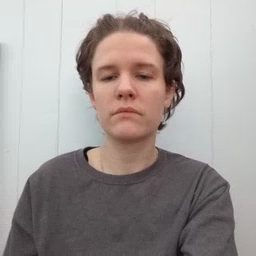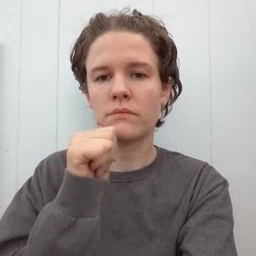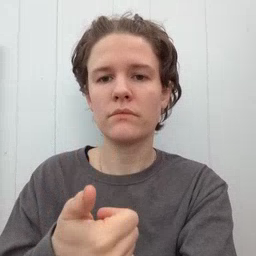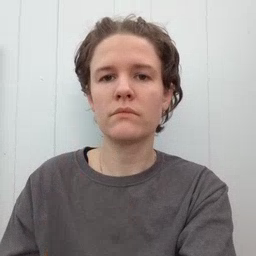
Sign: tomorrow